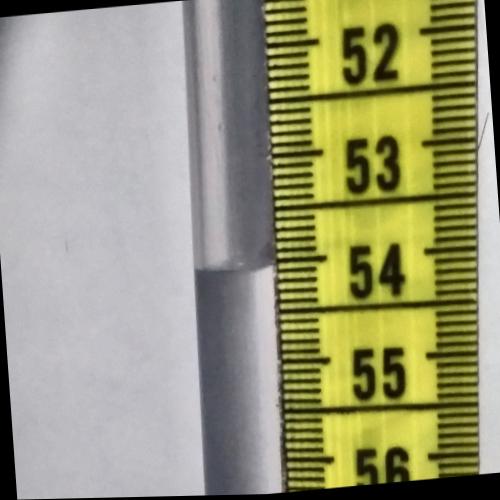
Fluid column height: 54.0 cm